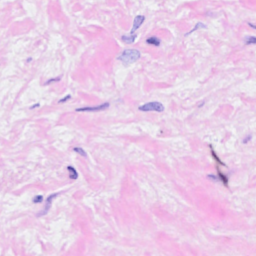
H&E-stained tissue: Breast